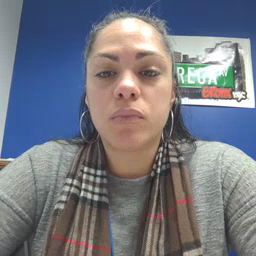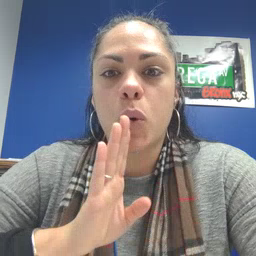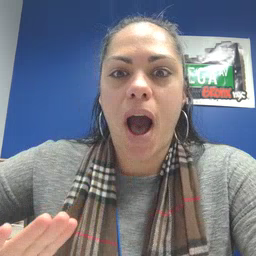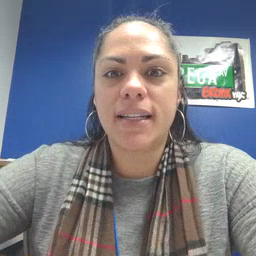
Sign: quiet